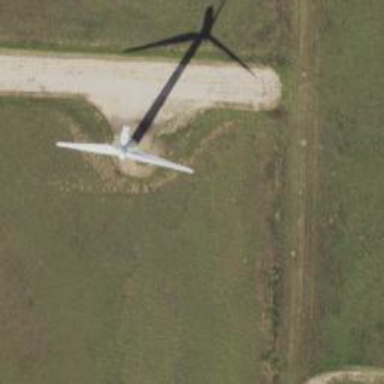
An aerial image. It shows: Wind generator in the form of horizontal axis wind turbine.